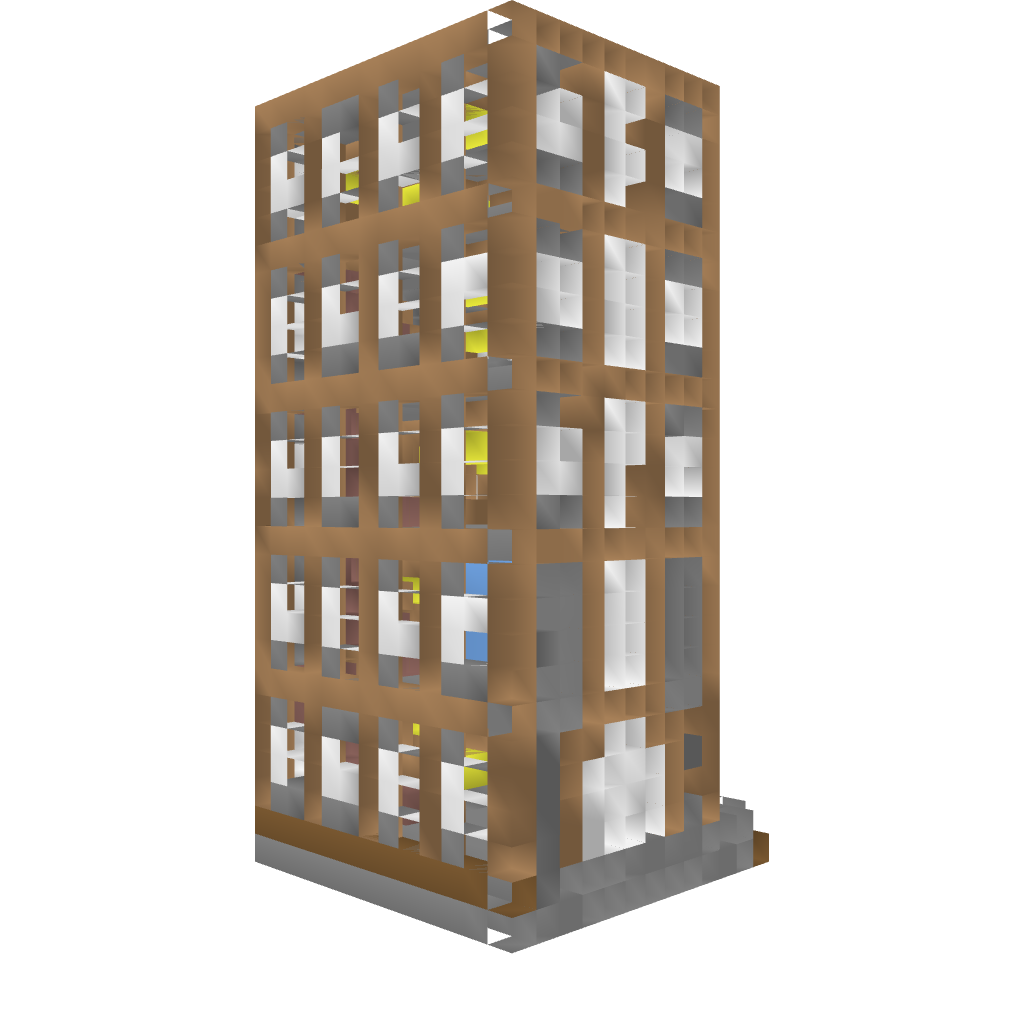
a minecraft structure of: House 5 bad low quality